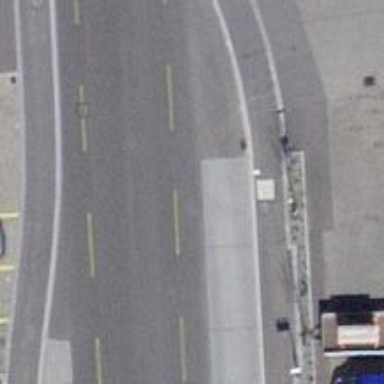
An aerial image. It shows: Bus stop equipped with public transport stop position.